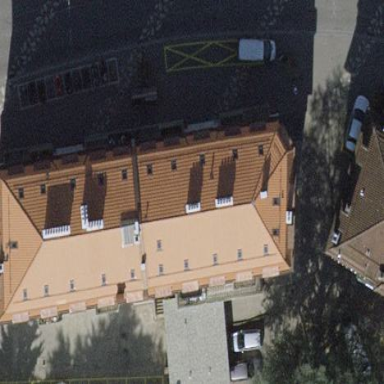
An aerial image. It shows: Hipped roof on apartment building.